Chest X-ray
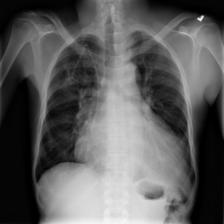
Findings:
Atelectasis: negative
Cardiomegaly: positive
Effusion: negative
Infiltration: negative
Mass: negative
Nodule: negative
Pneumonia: negative
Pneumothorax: negative
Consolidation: negative
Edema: negative
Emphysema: negative
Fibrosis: negative
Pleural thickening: negative
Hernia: negative